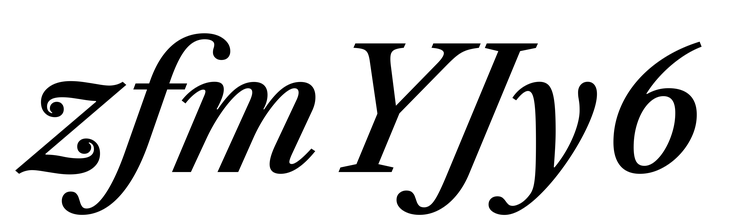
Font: LibreCaslonText-Italic_Medium_Italic